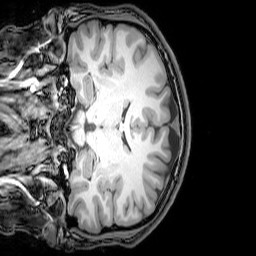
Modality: T1w
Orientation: coronal
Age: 21
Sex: male
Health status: healthy
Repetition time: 0.081 s
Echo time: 0.037 s